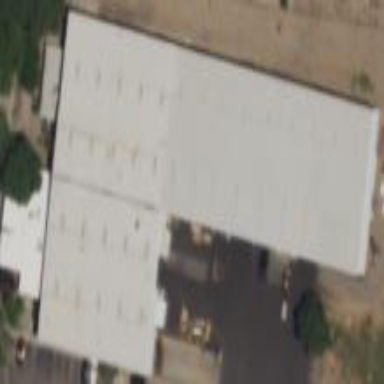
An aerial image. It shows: Warehouse.